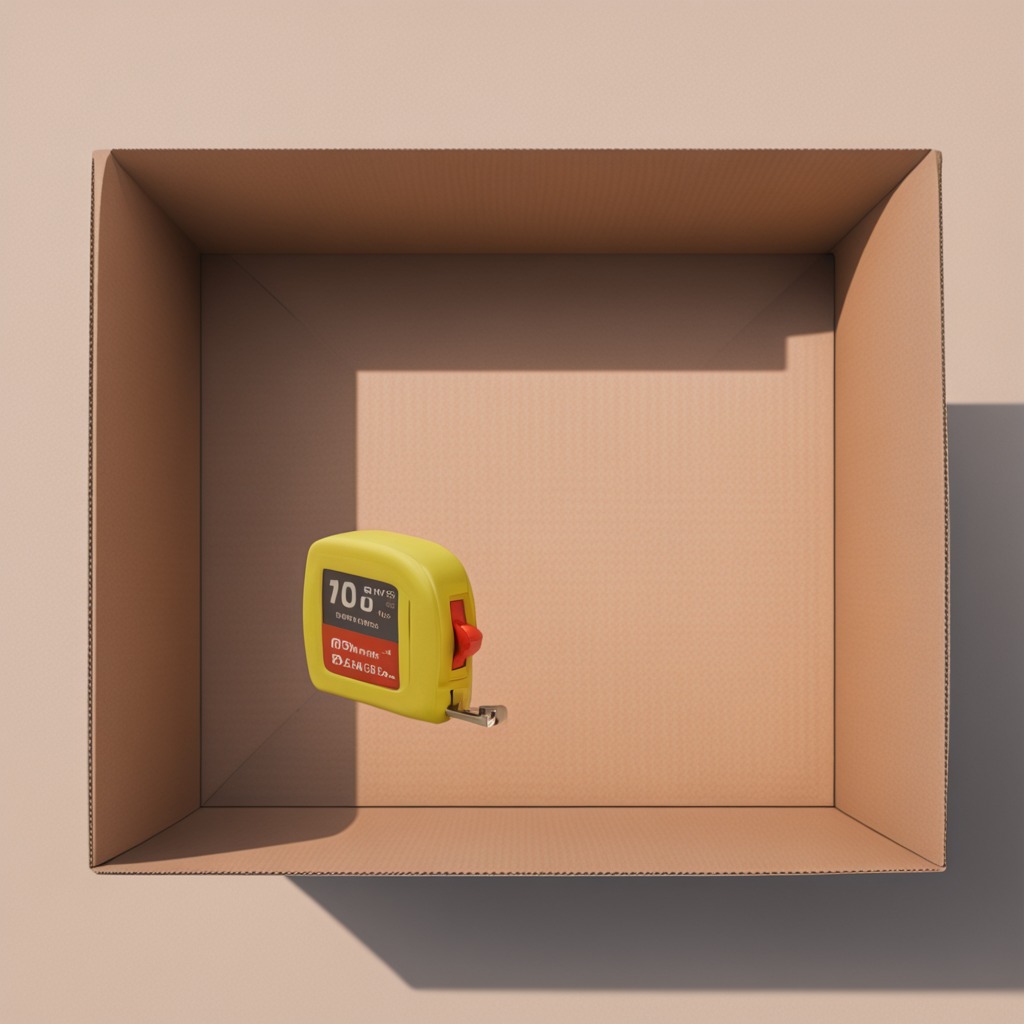
A measuring tape is lying on the cardboard box surface.